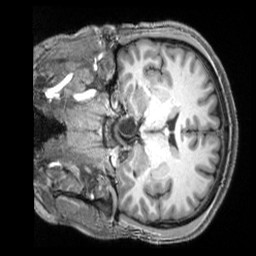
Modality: T1w
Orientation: coronal
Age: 30
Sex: male
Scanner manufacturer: siemens
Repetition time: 2.3 s
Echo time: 0.00229 s